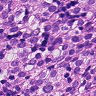
Metastatic tissue present: yes